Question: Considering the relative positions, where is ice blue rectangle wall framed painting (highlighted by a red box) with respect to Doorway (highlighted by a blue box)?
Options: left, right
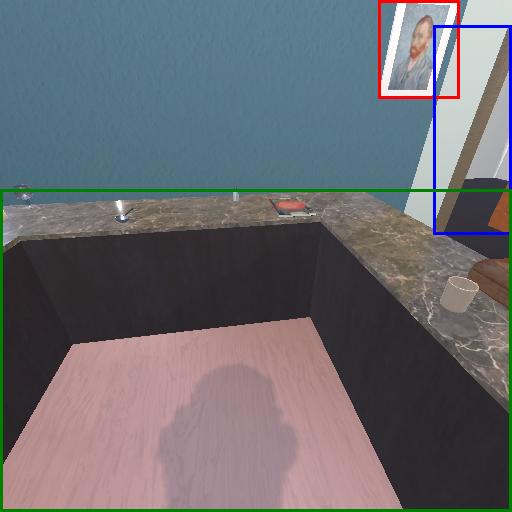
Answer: left